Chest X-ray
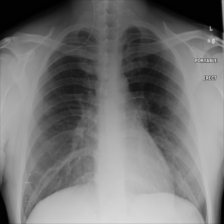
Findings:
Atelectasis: negative
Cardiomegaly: negative
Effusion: negative
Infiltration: negative
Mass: negative
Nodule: negative
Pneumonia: negative
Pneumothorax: negative
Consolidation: negative
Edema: negative
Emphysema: negative
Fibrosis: negative
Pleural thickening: negative
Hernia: negative